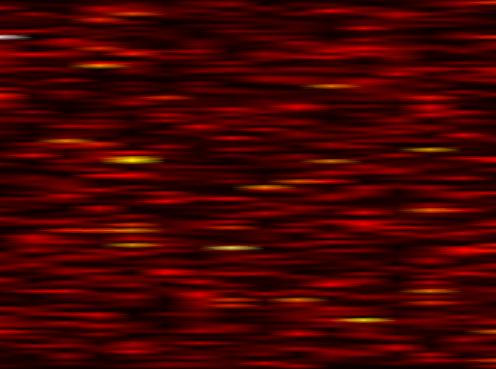
Label: FBMC